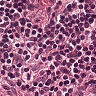
Metastatic tissue present: no